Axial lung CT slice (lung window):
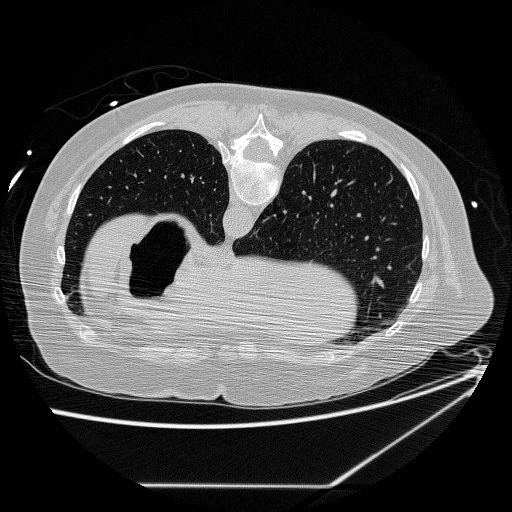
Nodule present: no